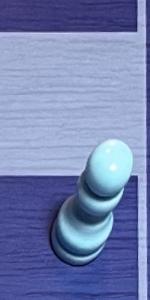
Label: Pawn_White